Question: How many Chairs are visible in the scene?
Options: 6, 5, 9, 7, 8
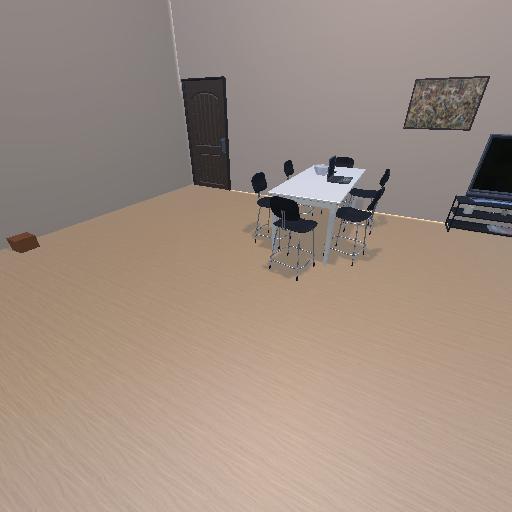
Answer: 6